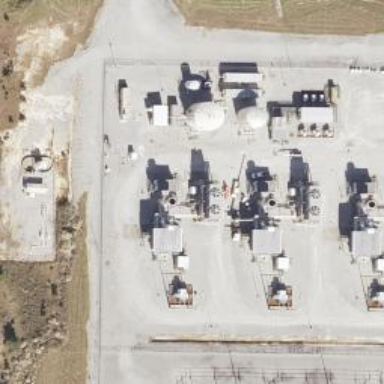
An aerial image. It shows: Gas turbine generator is in use.